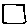
Label: square